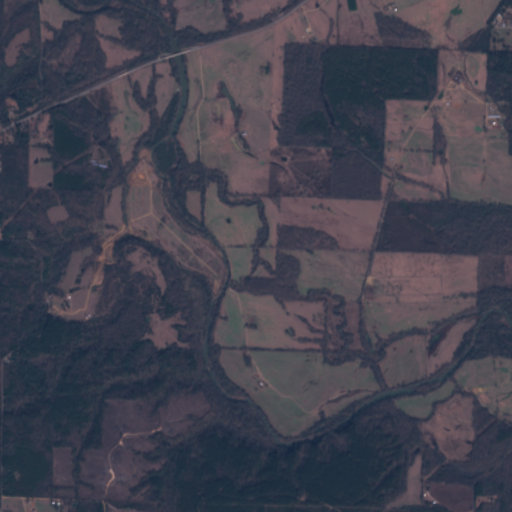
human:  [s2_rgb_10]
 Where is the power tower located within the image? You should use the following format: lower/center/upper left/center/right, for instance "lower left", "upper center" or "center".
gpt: The power tower is located in the upper center of the image.
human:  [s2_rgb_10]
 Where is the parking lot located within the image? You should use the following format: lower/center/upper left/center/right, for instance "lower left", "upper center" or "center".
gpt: There is no parking lot in the image.